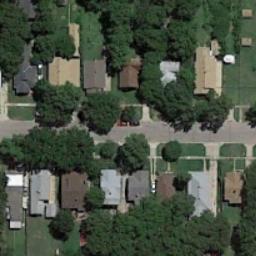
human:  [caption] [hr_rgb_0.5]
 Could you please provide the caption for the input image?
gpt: There are a lot of trees in mid-sized residential areas .

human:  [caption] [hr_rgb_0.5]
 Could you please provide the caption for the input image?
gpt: The medium residential is on the grass next to some trees and road .

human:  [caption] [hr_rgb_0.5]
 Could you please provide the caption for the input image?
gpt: The dense medium residential area has lots of houses arranged in lines and some trees are among these houses .

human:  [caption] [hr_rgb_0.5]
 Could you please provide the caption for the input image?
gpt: Many trees are in medium residential area .

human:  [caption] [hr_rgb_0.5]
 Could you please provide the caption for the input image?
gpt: There are many green trees and some buildings on the medium residential area .